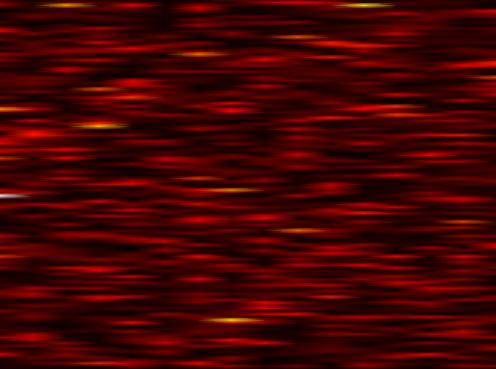
Label: UFMC